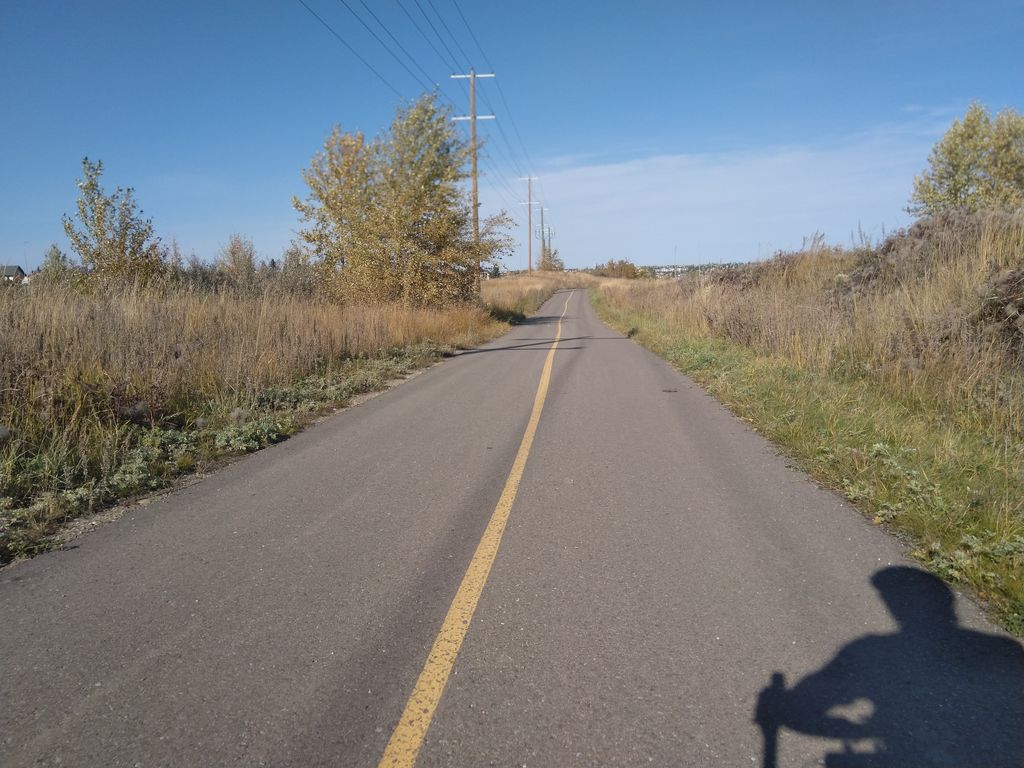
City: calgary